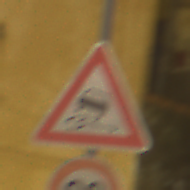
Verkehrszeichen: SchleuderOderRutschgefahr
Zusatzzeichen unten: Geschwindigkeit80
Umgebung: Outdoor, Urban
Tageszeit: Night
Wetter: PartlyCloudy
Licht: Artificial
Jahreszeit: NotSpecified
Kontrast: HighContrast